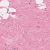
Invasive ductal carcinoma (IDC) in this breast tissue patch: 0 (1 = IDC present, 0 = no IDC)